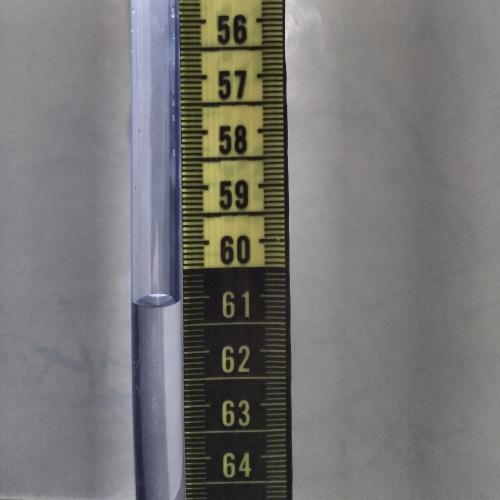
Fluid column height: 61.1 cm